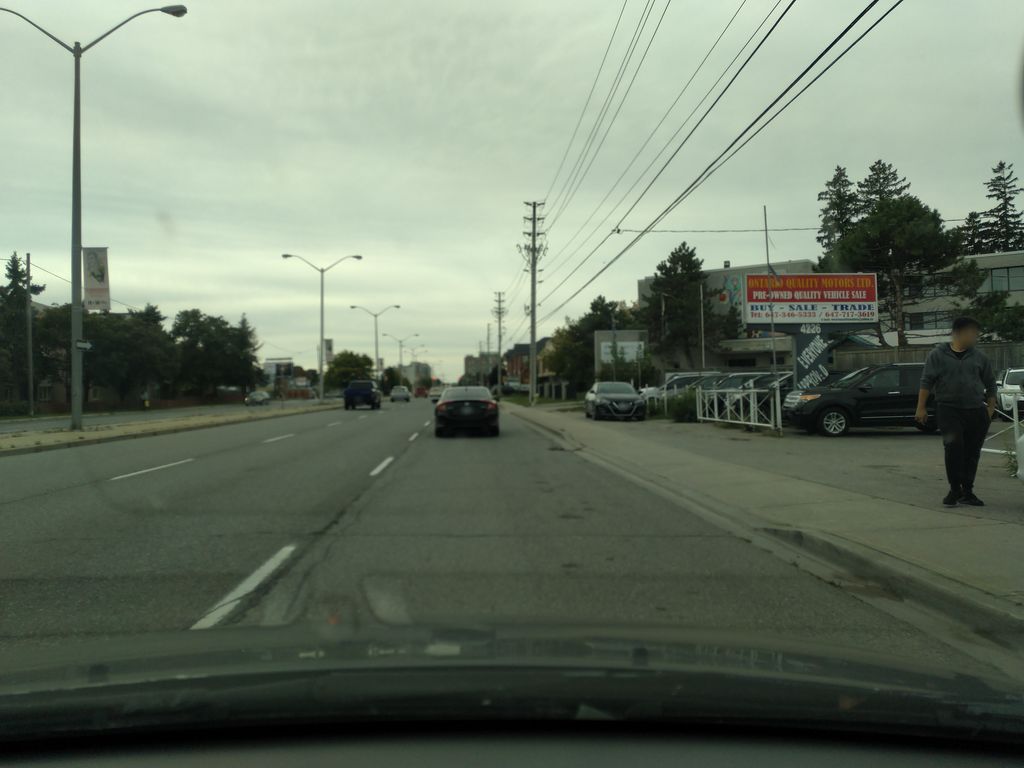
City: toronto